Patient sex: M
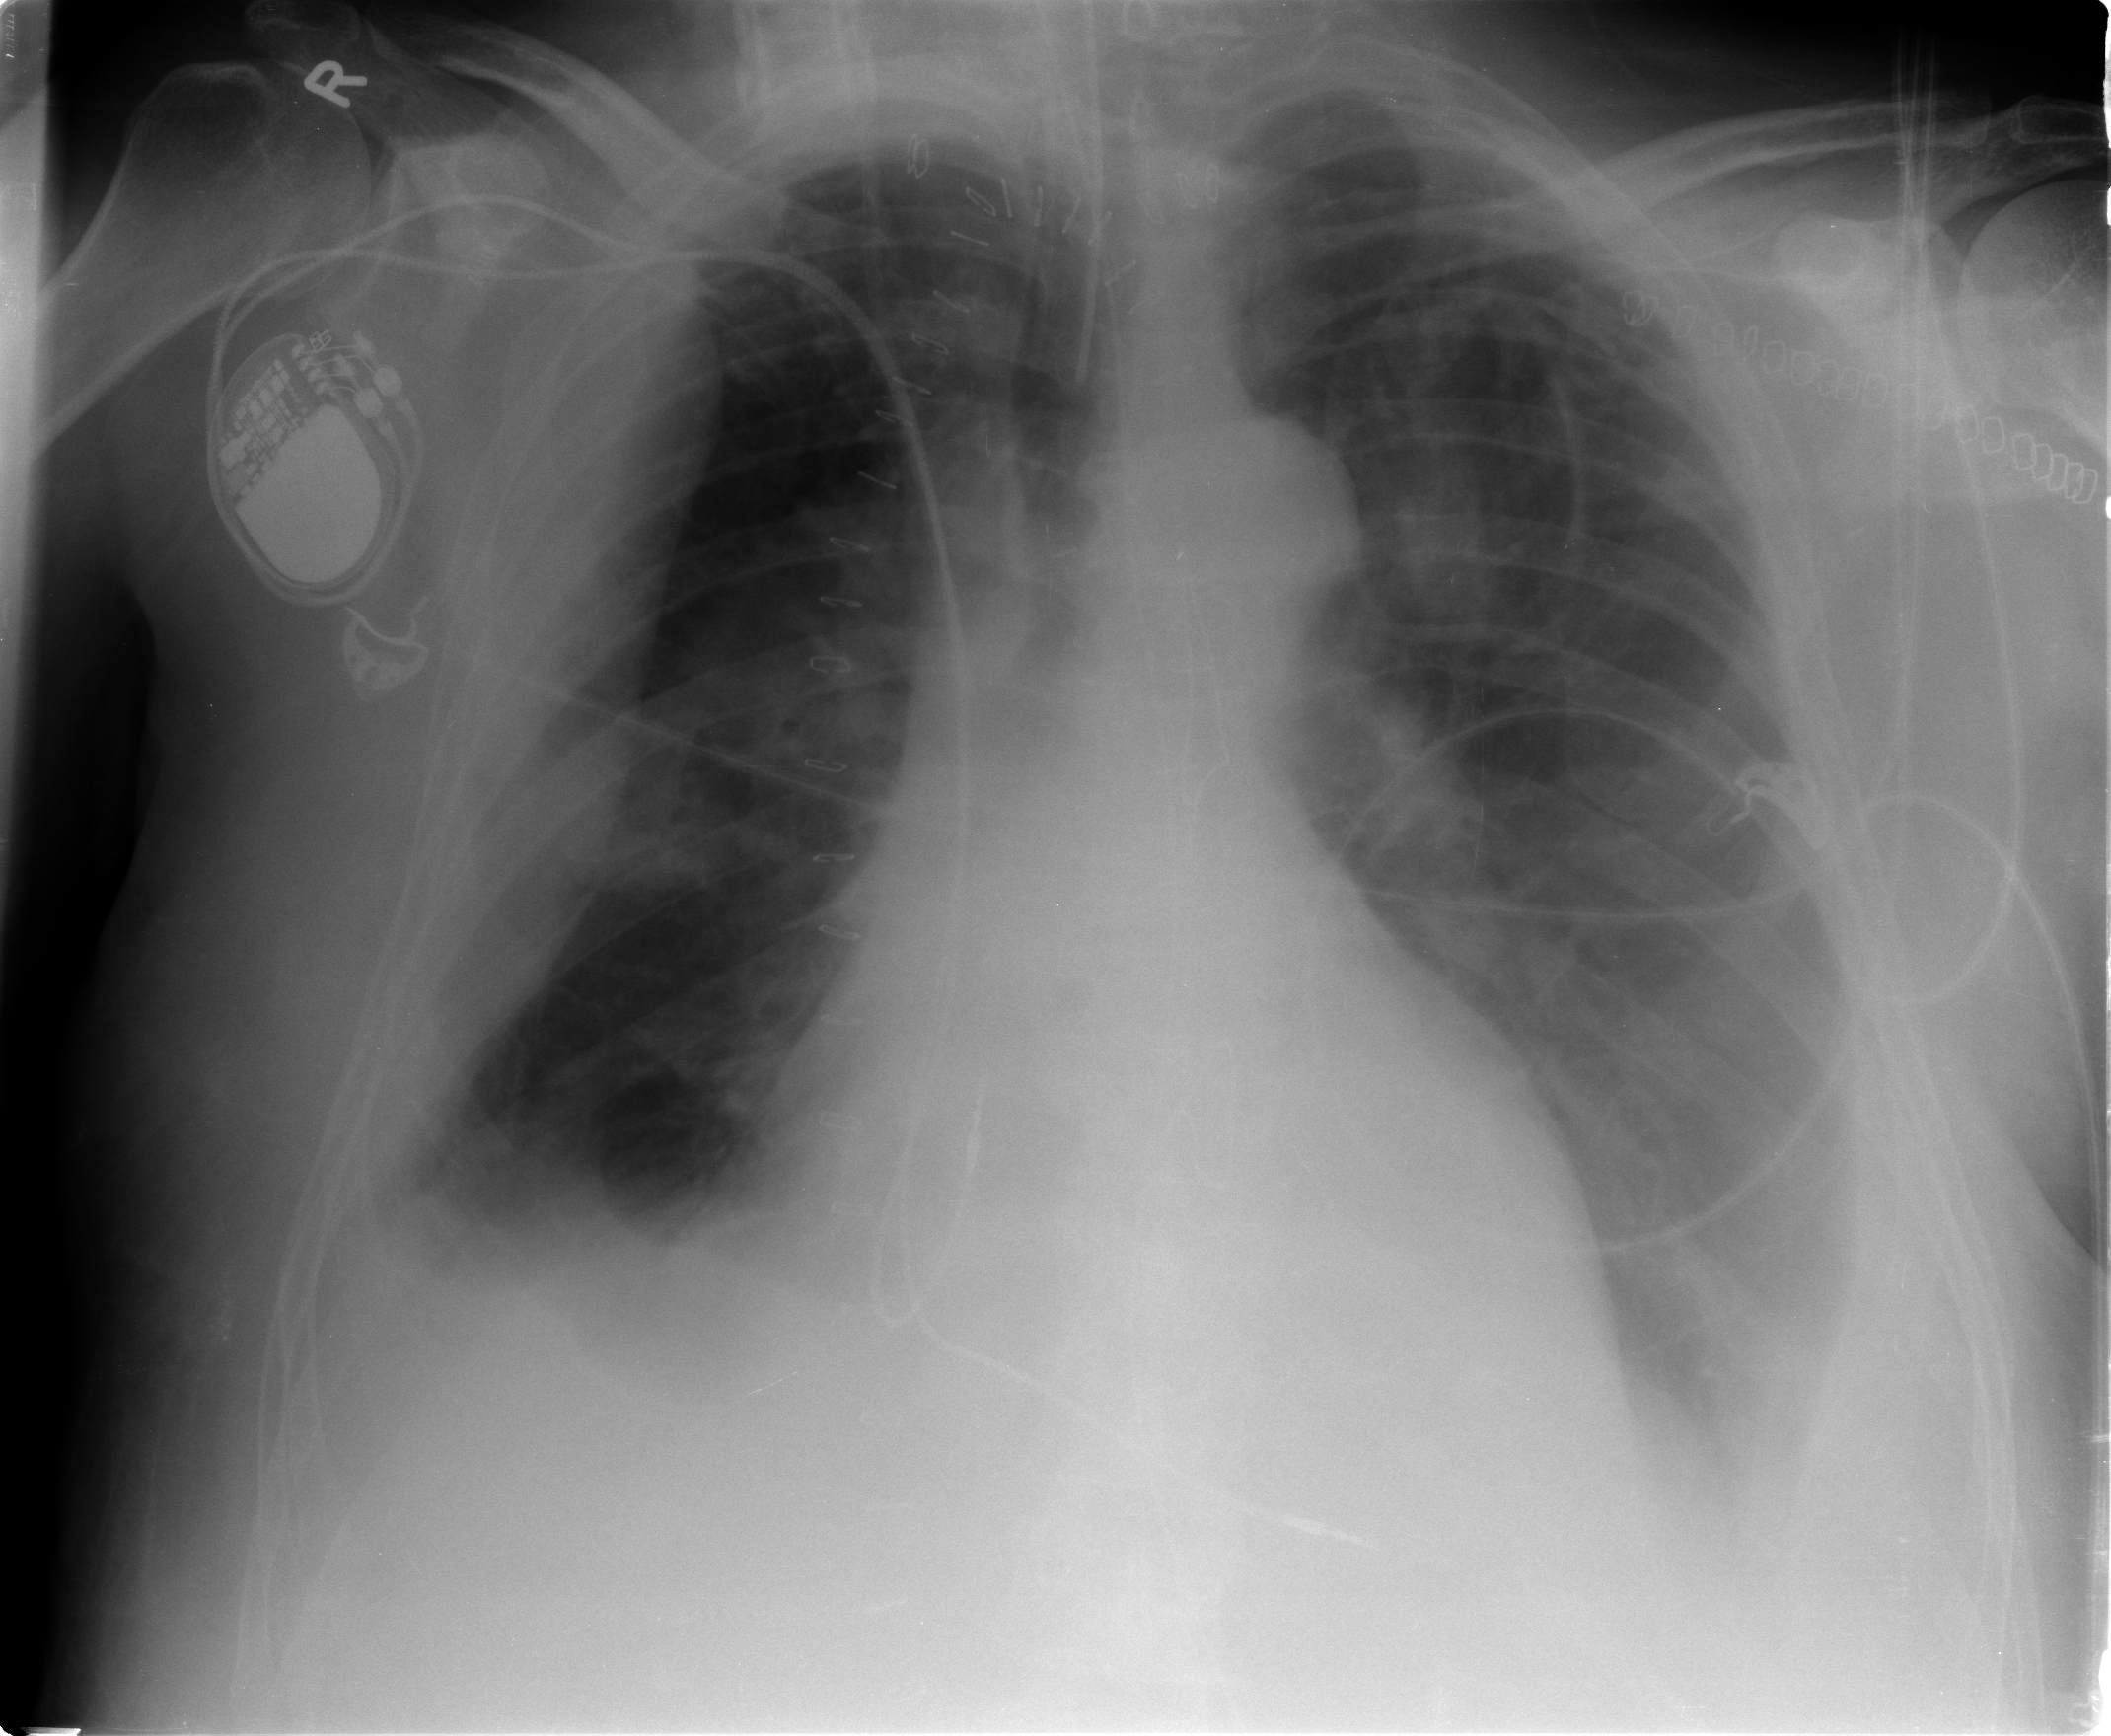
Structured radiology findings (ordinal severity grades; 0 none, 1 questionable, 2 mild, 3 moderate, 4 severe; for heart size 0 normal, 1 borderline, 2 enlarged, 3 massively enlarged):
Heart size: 1
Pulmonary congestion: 2
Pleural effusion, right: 3
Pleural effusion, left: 3
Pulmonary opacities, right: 1
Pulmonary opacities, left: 0
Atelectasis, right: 1
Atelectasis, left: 2